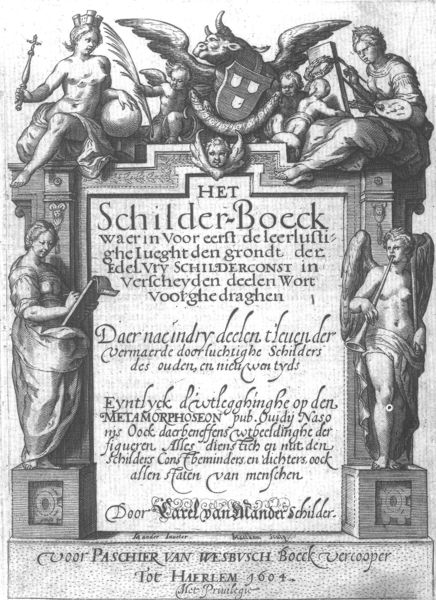
Titel: Titelblatt zu: Karel van Mander, Het Schilder-Boeck
Künstler: Jacob Matham
Schlagwörter: flügel, mann, nackt, weiß, frau, schwarz, tot, instrument, kind, krone, kinder, engel, schrift, figuren, schild, buch, druck, seite, schilder, wappen, flöte, holländisch, tröte, block, emblem, putten, notiz, harlem, enblem, boeck, boek, pascher, 1604, paschier, wesbusch